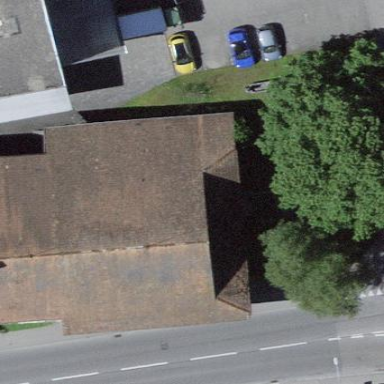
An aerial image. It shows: Warehouse.